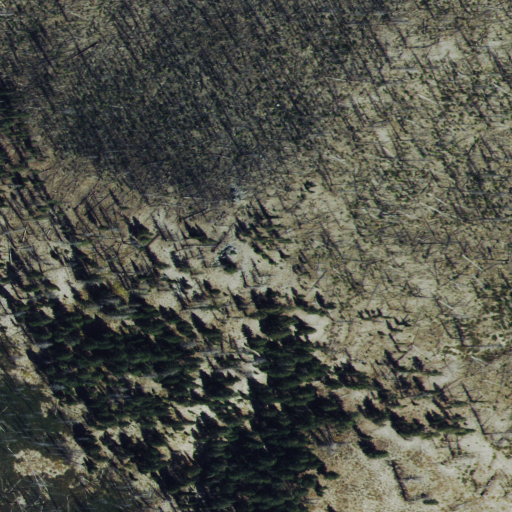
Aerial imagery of mountain in Idaho named James Creek Summit containing shrub, evergreen forest, and grassland